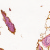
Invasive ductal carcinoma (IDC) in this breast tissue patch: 0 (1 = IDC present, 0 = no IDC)